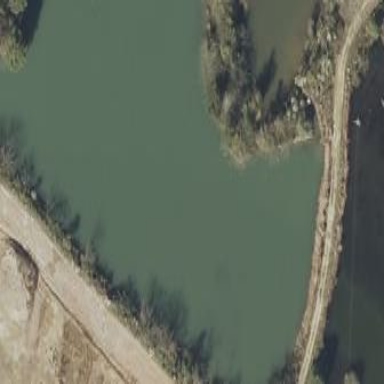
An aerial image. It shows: Pond with natural water.